Interaction volume radius: 5 \u00c5
Interaction volume height: 25 \u00c5
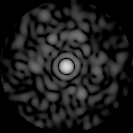
Disorder parameter: 0.8372